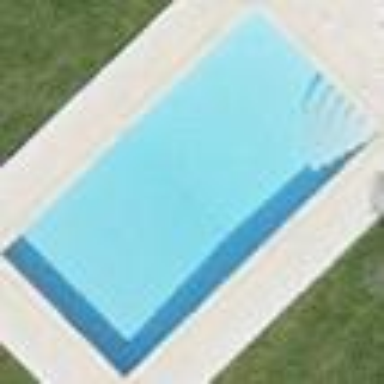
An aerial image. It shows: Swimming pool located in leisure land.